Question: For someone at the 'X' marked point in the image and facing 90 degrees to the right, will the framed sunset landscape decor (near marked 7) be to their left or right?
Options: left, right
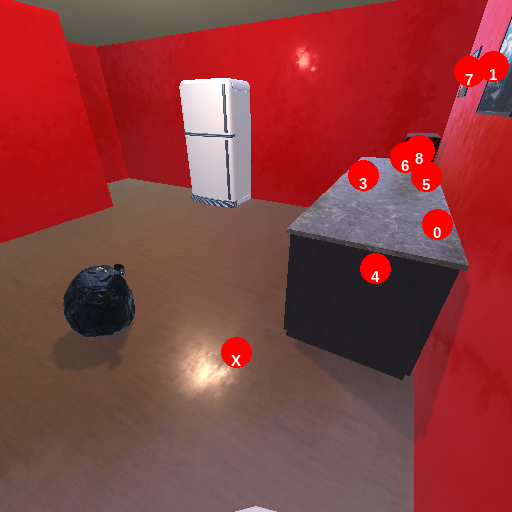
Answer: left